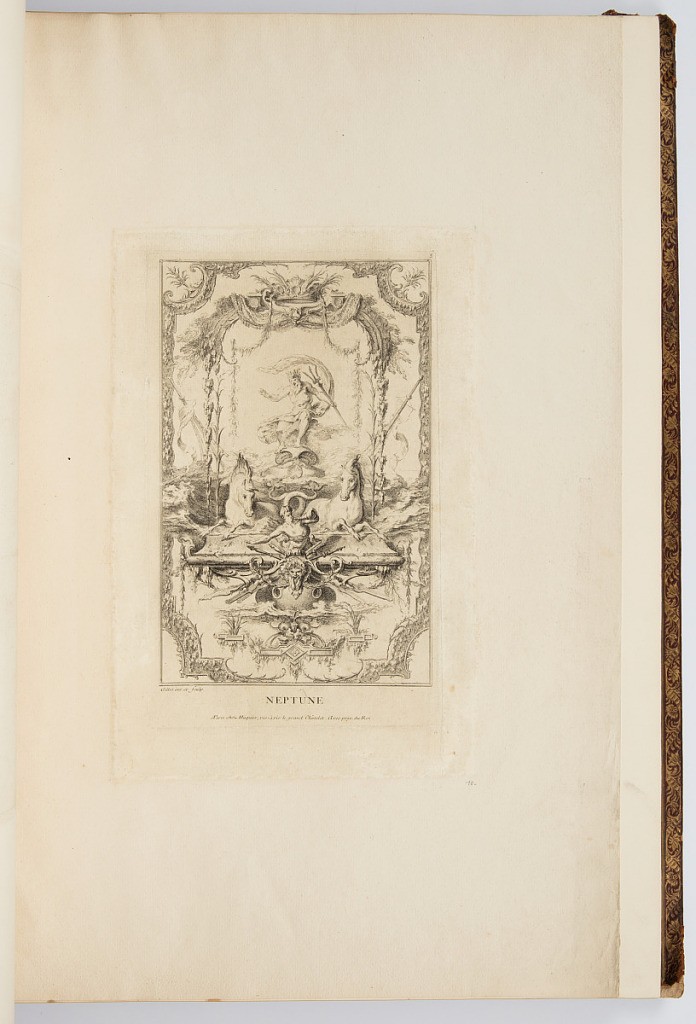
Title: NEPTUNE
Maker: Claude Gillot, French, 1673–1722
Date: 1729–37
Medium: Etching and engraving on laid paper
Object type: Bound print
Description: Plate of arabesques with the figure of Neptune at the center under a baldachin. The plate is signed and numbered.